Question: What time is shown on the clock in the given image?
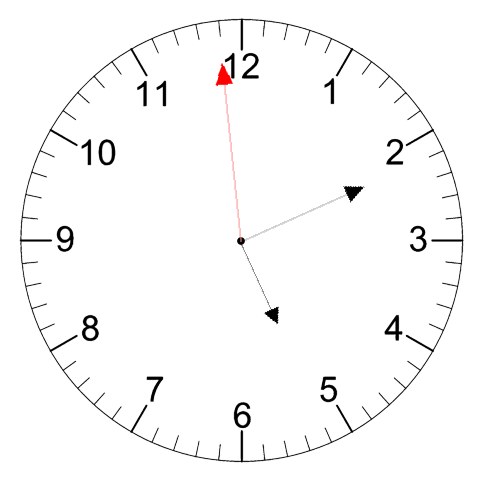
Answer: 05:10:59